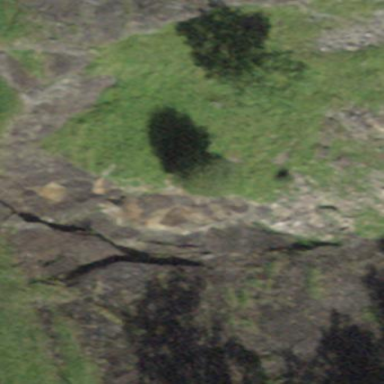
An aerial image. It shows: Landscape dominated by bare rock.